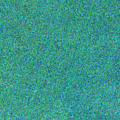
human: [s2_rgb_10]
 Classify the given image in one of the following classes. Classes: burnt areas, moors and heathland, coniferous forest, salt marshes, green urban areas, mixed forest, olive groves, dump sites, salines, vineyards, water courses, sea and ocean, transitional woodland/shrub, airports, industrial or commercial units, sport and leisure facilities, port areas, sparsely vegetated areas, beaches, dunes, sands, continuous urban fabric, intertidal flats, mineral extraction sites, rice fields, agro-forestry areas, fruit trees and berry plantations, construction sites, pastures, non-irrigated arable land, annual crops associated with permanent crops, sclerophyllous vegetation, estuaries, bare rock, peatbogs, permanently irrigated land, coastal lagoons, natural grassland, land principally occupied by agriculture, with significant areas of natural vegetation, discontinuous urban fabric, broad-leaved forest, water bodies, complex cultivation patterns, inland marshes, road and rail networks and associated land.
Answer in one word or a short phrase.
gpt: sea and ocean